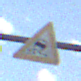
Verkehrszeichen: SchleuderOderRutschgefahr
Umgebung: Outdoor, Nature
Tageszeit: SunriseSunset
Wetter: PartlyCloudy
Licht: Natural
Jahreszeit: NotSpecified
Kontrast: LowContrast